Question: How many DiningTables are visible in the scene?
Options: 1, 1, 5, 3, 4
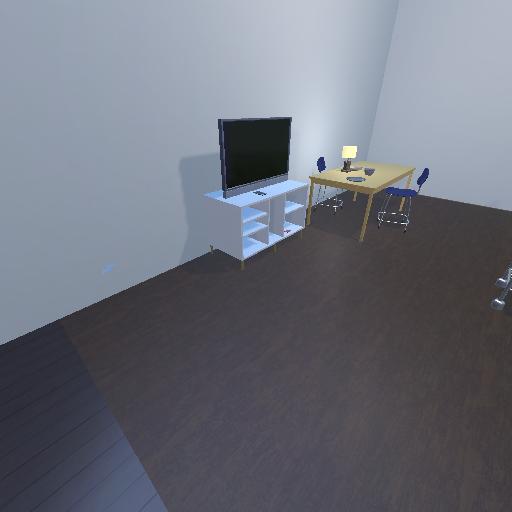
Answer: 1